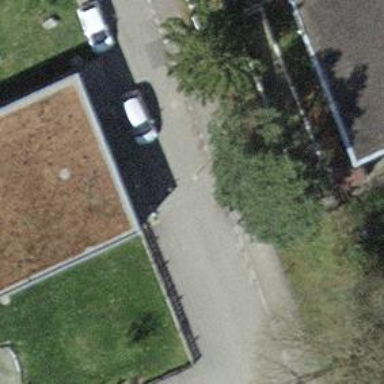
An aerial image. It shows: Bollard barrier.